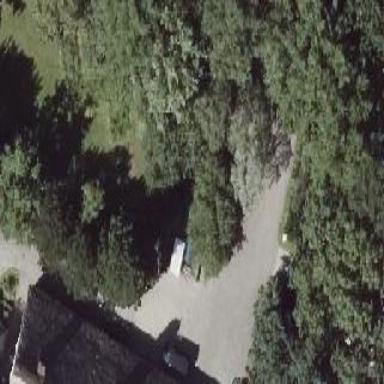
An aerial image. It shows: Paved footway area.